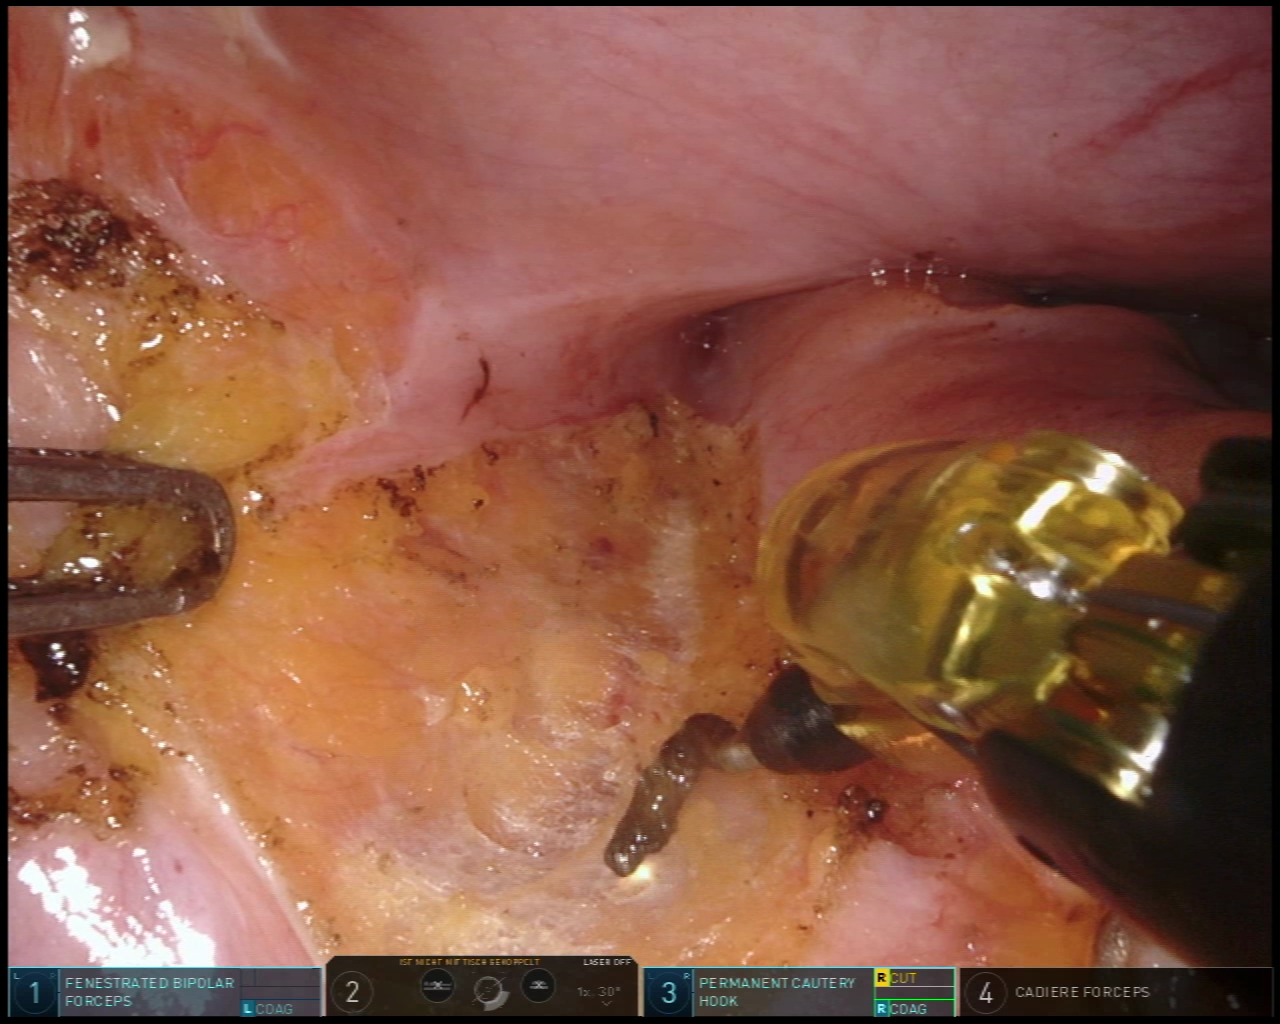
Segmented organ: abdominal_wall
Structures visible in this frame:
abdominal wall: yes
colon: yes
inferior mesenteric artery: no
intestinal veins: no
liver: no
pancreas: no
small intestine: no
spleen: no
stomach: no
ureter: no
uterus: no
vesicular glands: no